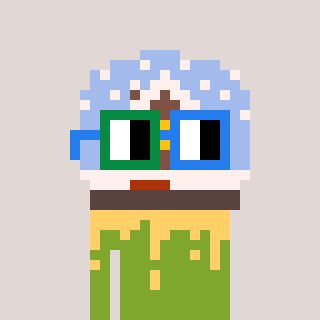
a pixel art character with square green and blue glasses, a snow globe-shaped head and a slimegreen-colored body on a warm background